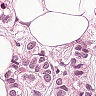
Metastatic tissue present: yes